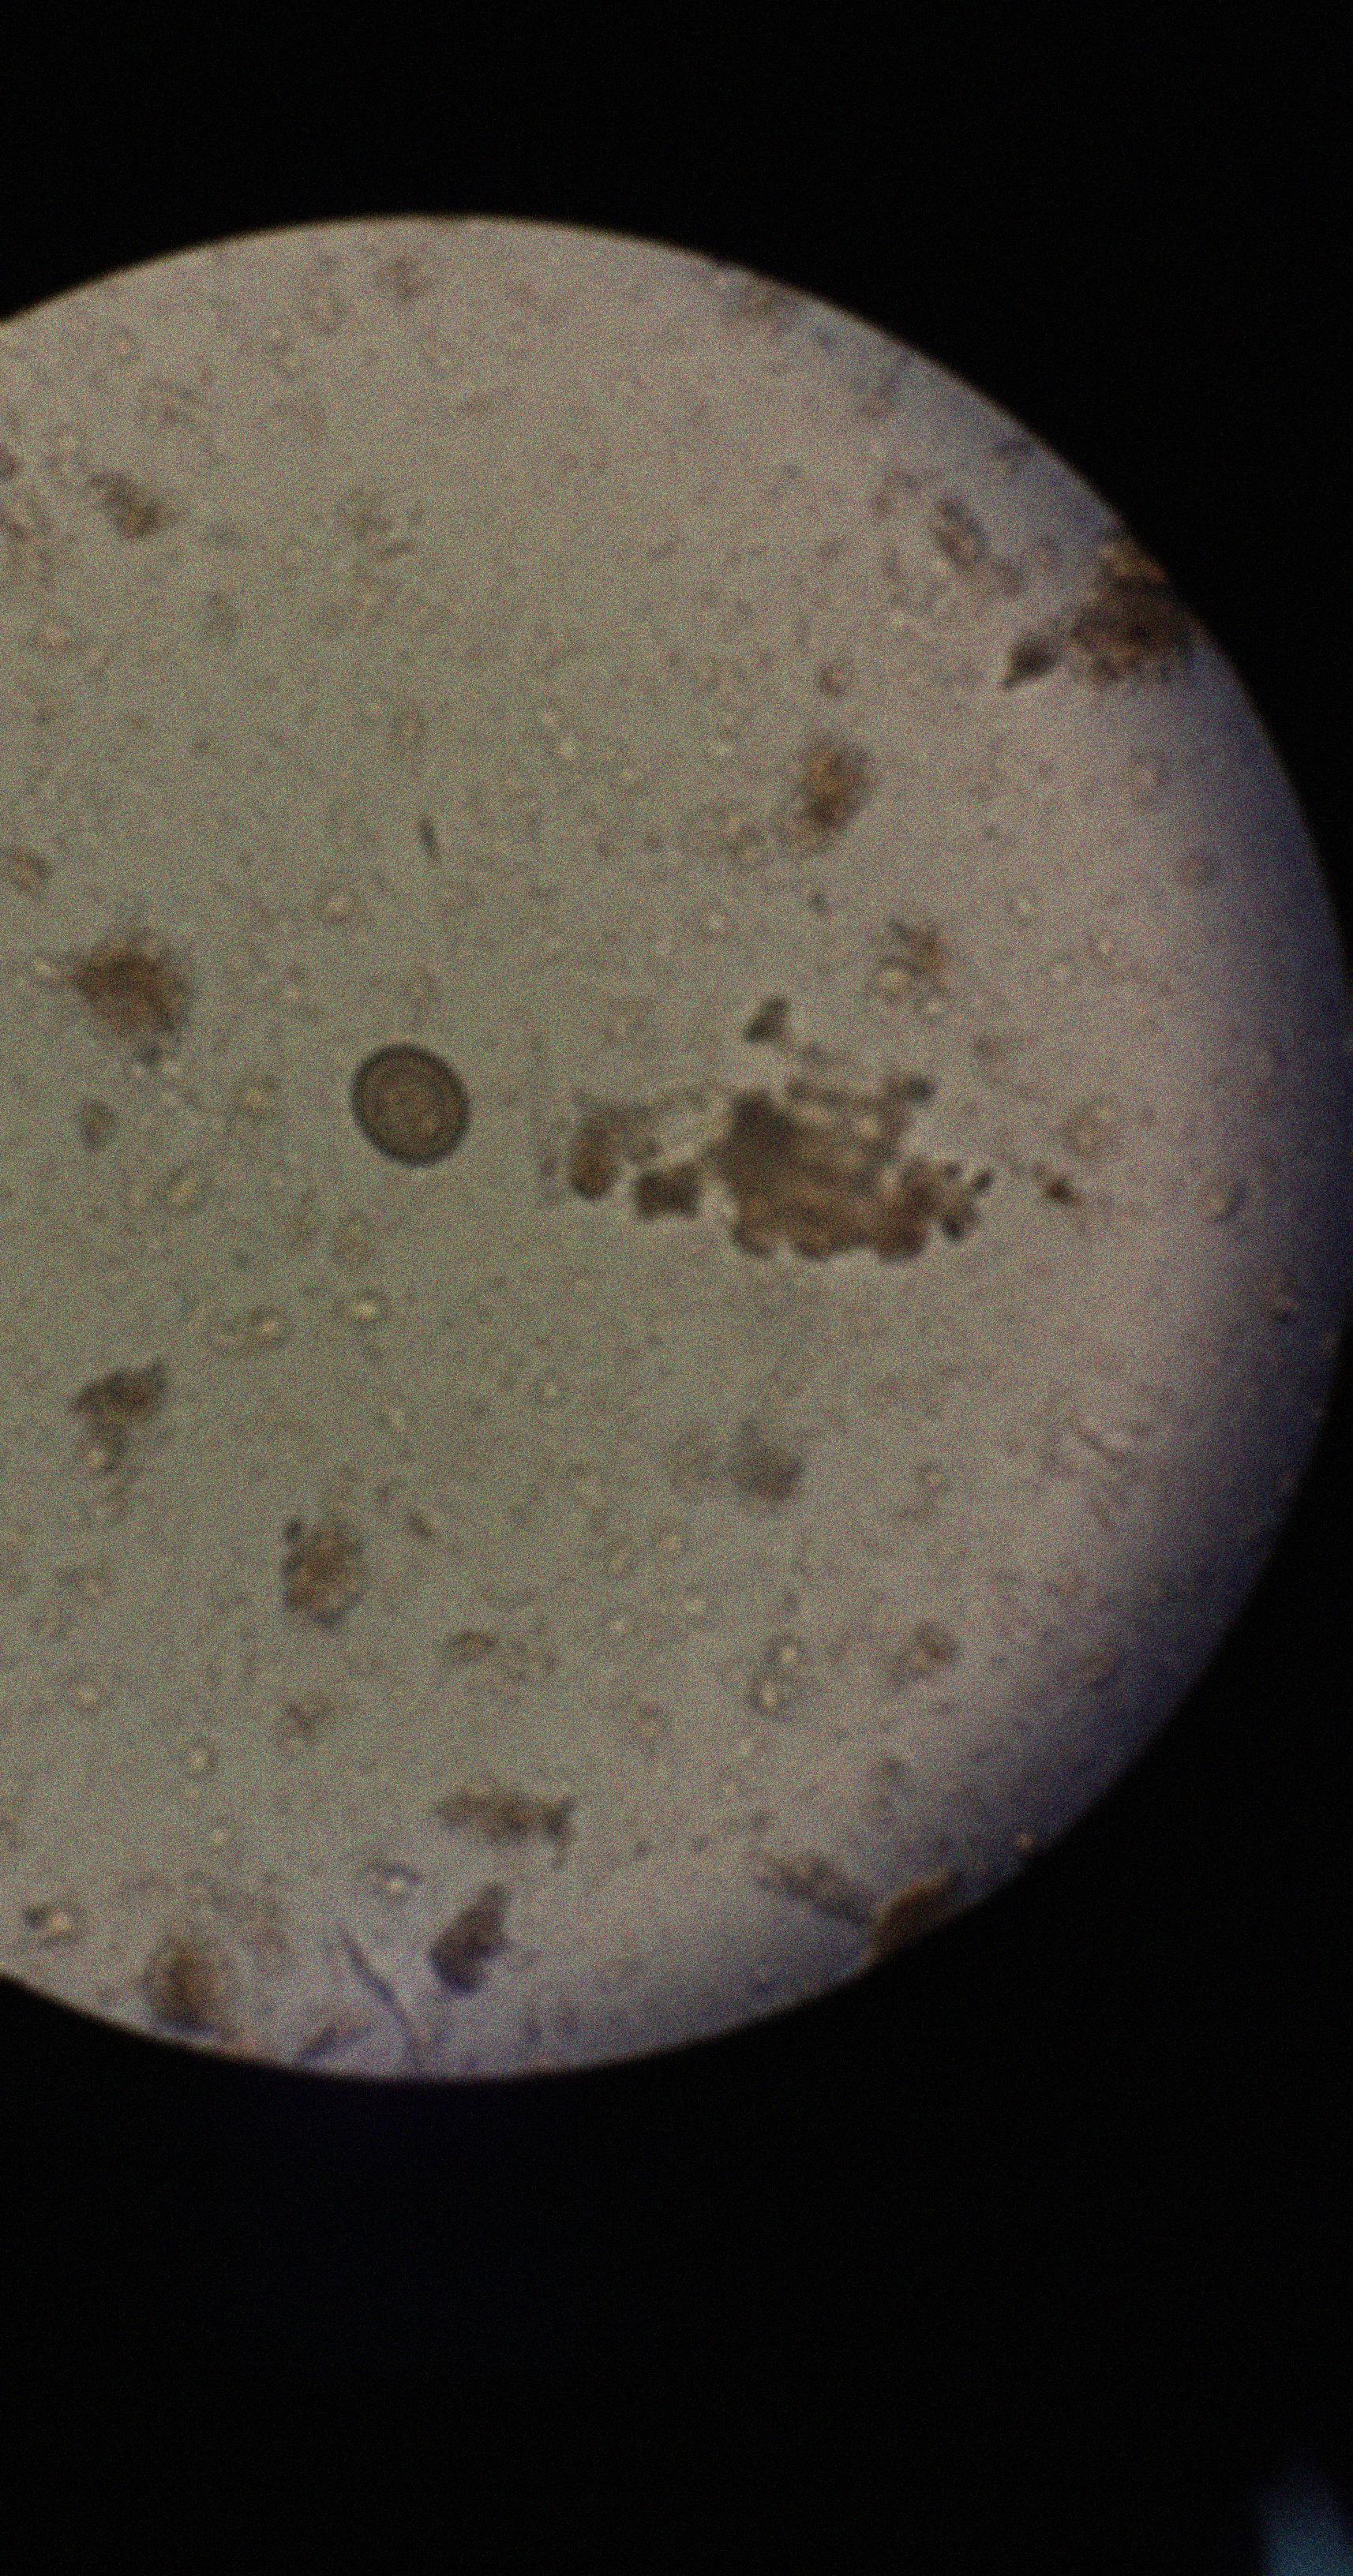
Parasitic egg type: Taenia spp. egg